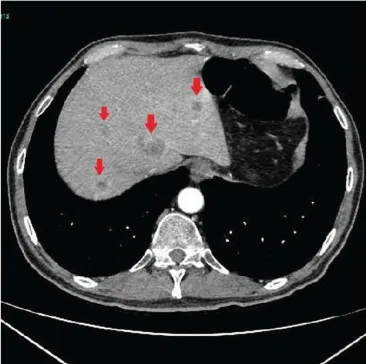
Enhanced CT images. The hepatic metastases indicated by the arrows on upper-abdomen enhanced CT took in October 2020.
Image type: radiology (ct)